Field crop: maize
Growth stage: 2
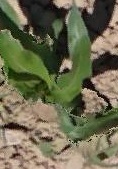
Species: maize